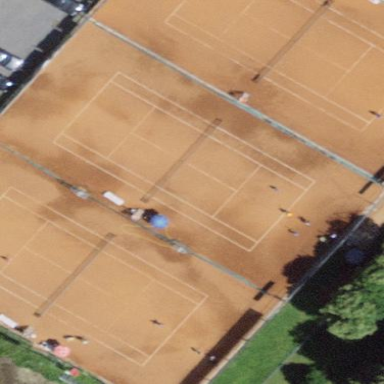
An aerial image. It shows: Stadium used for tennis matches.